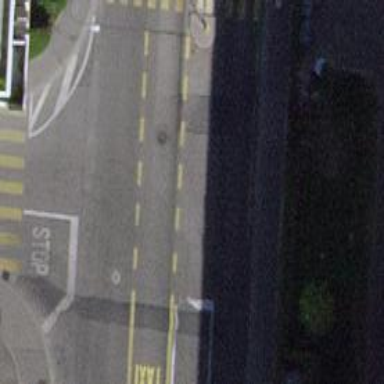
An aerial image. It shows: Secondary road with asphalt surface and sidewalks on both sides.